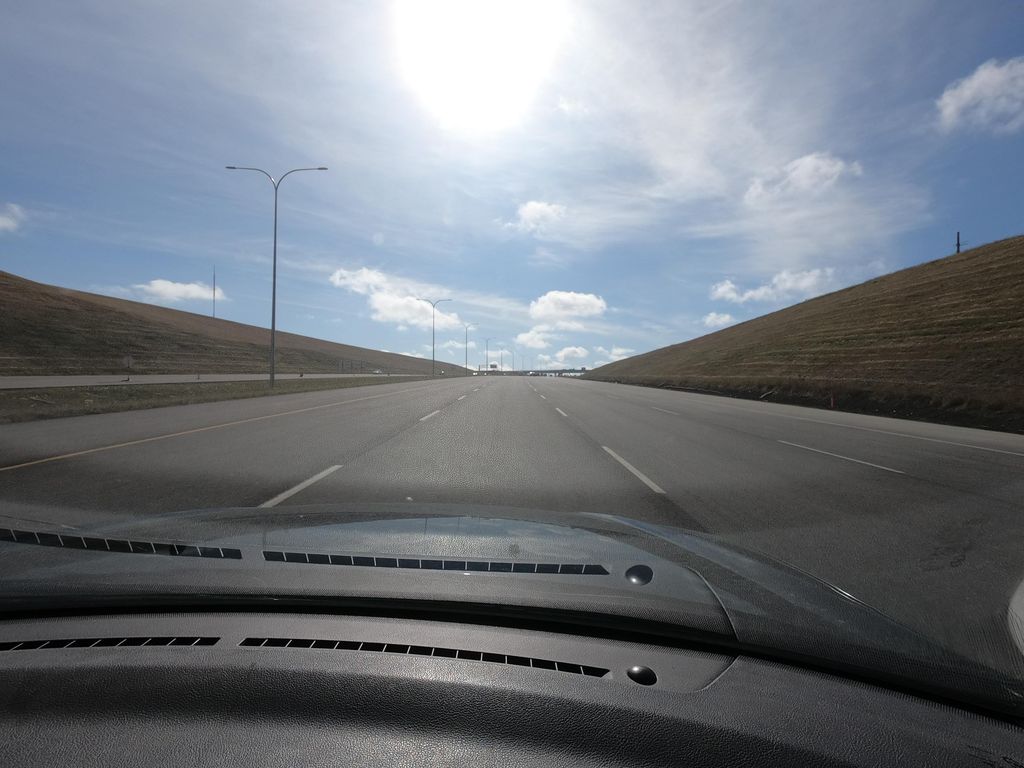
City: calgary